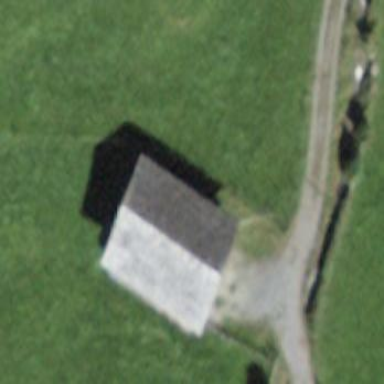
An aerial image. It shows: Shed.